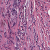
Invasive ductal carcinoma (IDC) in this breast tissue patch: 1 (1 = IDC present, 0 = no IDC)